Question: I have manually created an object (File -> New -> NewClass -> UITableViewCell) and added .xib to it.
Created cell have several labels, see the picture
After that I use this object in other class
'''
myCell * showHere;
NSArray *nib = [[NSBundle mainBundle] loadNibNamed:@"myCell" owner:self options:nil];
showHere = [nib objectAtIndex:0];
'''
How can I add gestureRecognizer for UIlabel on this cell?
I have tried this:
'''
UILongPressGestureRecognizer *longPress = [[UILongPressGestureRecognizer alloc]
initWithTarget:self
action:@selector(handleLongPress:)];
longPress.minimumPressDuration = 1.0;
[showHere.monday addGestureRecognizer:longPress];
'''
and this
'''
-(void)handleLongPress:(UILongPressGestureRecognizer*)recognizer {
NSLog(@"label has pressed");
'''
}
I need to catch action by pressing on single label. Is it possible?
Sorry for my English.
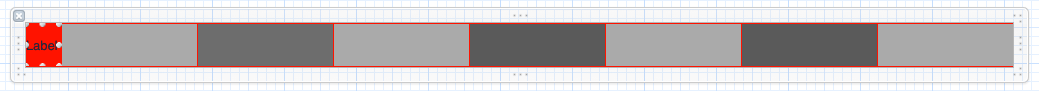
Answer: Just Add 'YourLabel.userinteractionEnabled = YES' after
'UILongPressGestureRecognizer *longPress = [[UILongPressGestureRecognizer alloc] initWithTarget:self action:@selector(handleLongPress:)]; longPress.minimumPressDuration = 1.0;'
To enable touches to your Label
Good Luck